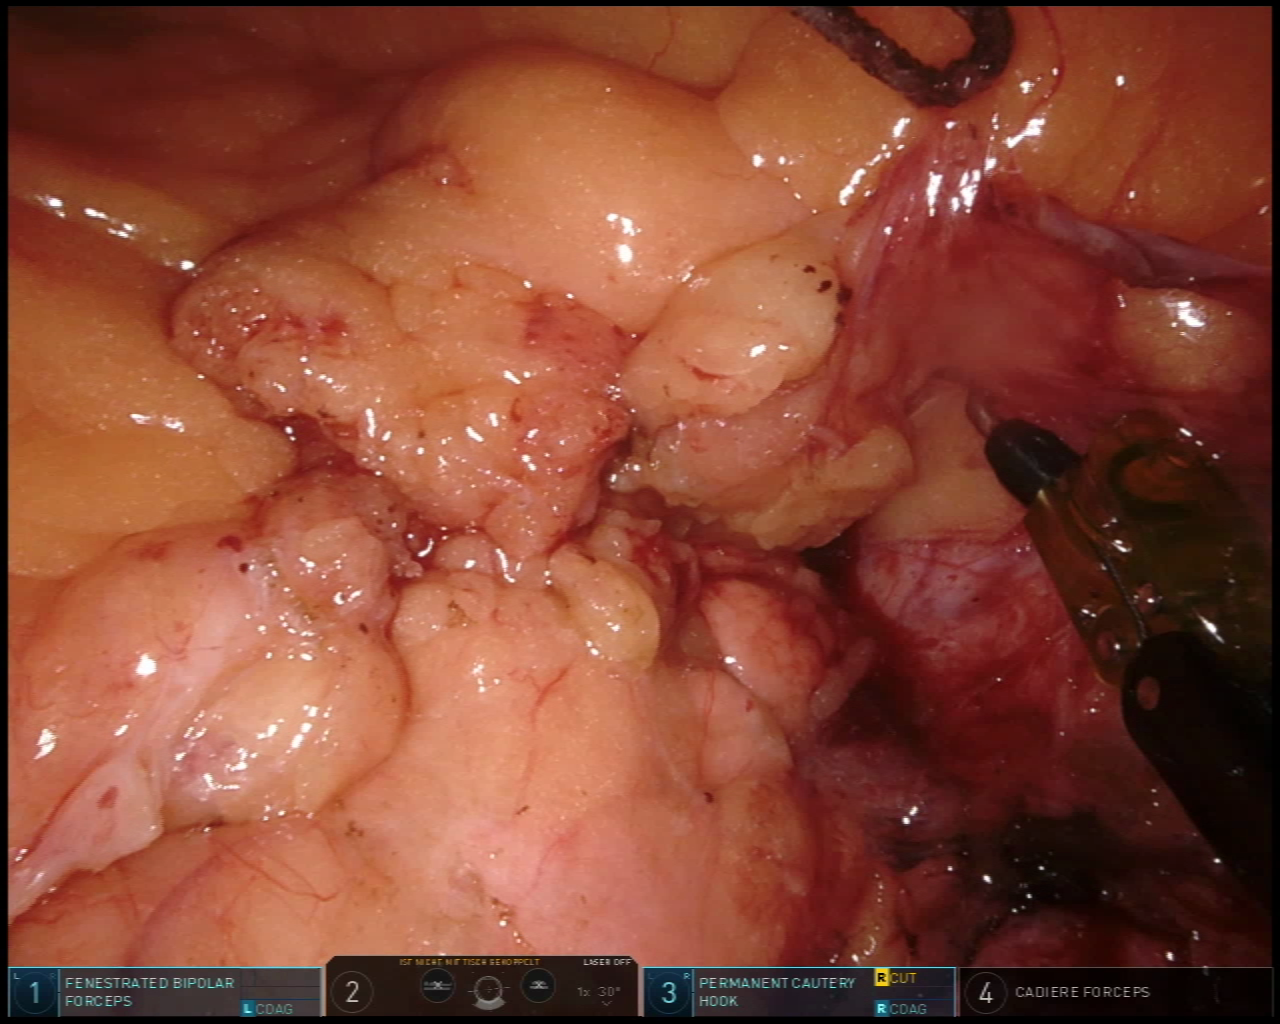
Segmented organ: pancreas
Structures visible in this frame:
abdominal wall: no
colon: no
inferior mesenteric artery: no
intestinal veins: no
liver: no
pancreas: yes
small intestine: no
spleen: no
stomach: no
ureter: no
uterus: no
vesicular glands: no